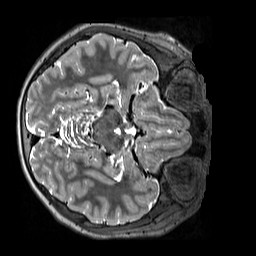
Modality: T2w
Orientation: axial
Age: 13
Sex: male
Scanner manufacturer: siemens
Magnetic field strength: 3 T
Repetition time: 3.2 s
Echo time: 0.408 s